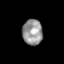
Tissue: skin
Cell type: Epithelial cells
Senescence score: 0.1901
Nuclear area (px): 502
Mean DAPI intensity: 151.281